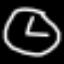
Label: clock